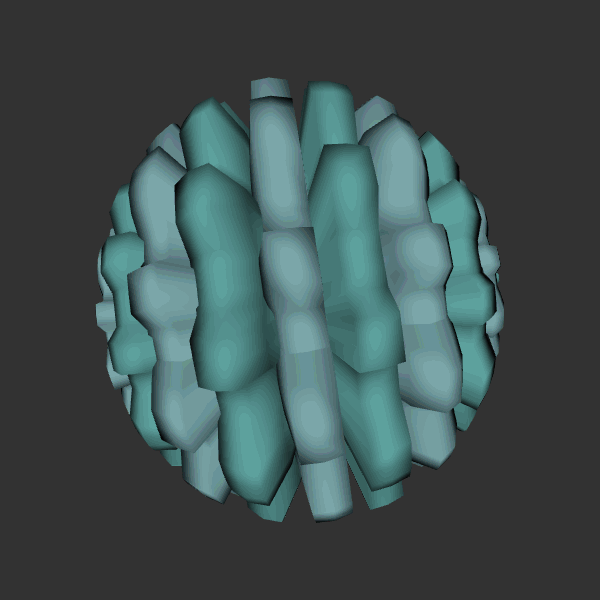
Background: dark